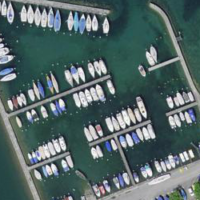
EUNIS habitat code: 14
Species observed at this site:
Tachybaptus ruficollis
Corvus corone
Podiceps cristatus
Motacilla cinerea
Cyanistes caeruleus
Fulica atra
Anas platyrhynchos
Sturnus vulgaris
Linaria cannabina
Aythya ferina
Aythya fuligula
Passer domesticus
Buteo buteo
Sylvia atricapilla
Turdus merula
Chroicocephalus ridibundus
Phalacrocorax carbo
Larus michahellis
Gallinula chloropus
Cygnus olor
Mareca strepera
Erithacus rubecula
Mergus merganser
Milvus milvus
Pica pica
Motacilla alba
Columba livia
Accipiter nisus